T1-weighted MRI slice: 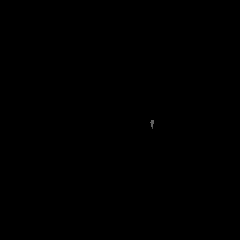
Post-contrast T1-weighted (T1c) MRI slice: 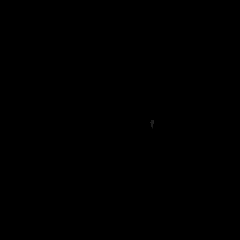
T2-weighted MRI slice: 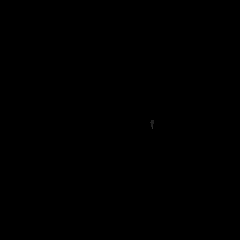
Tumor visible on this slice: no